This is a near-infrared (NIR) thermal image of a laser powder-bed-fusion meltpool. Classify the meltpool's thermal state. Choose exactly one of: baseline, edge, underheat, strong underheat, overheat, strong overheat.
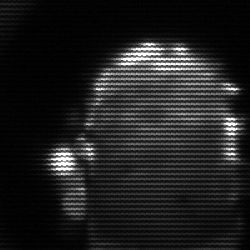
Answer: baseline